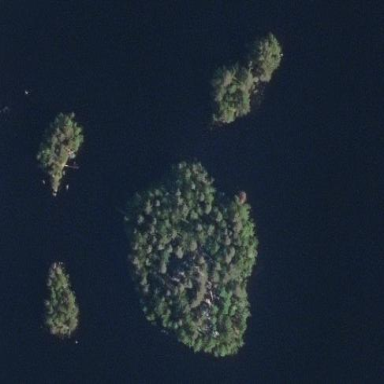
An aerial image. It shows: Islet.